Question: In this simple function I convert value, which consist RGB info from int to opencv Scalar.
'''
Scalar IntToScalarColour(int i){
//Scalar scal((int)(i & 0x000000FF),(int)(i & 0x0000FF00),(int)(i & 0x00FF0000));
int b = i & 0x000000FF;
int g = i & 0x0000FF00;
int r = i & 0x00FF0000;
Scalar scal(b,g,r);
return scal;
}
'''
But in debug I see that value in scal is no correct. What is wrong?

UPD. In open cv Scalar is
'''
template<typename _Tp> class Scalar_ : public Vec<_Tp, 4>
{
public:
//! various constructors
Scalar_();
Scalar_(_Tp v0, _Tp v1, _Tp v2=0, _Tp v3=0);
Scalar_(const CvScalar& s);
Scalar_(_Tp v0);
//! returns a scalar with all elements set to v0
static Scalar_<_Tp> all(_Tp v0);
//! conversion to the old-style CvScalar
operator CvScalar() const;
//! conversion to another data type
template<typename T2> operator Scalar_<T2>() const;
//! per-element product
Scalar_<_Tp> mul(const Scalar_<_Tp>& t, double scale=1 ) const;
// returns (v0, -v1, -v2, -v3)
Scalar_<_Tp> conj() const;
// returns true iff v1 == v2 == v3 == 0
bool isReal() const;
};
typedef Scalar_<double> Scalar;
'''
and
'''
typedef struct CvScalar
{
double val[4];
}
CvScalar;
'''
Any ideas?
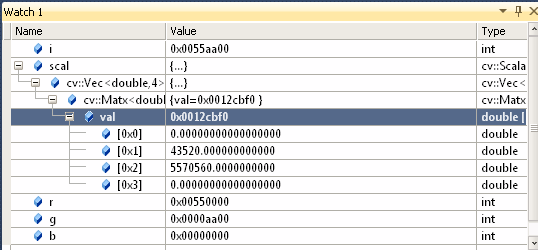
Answer: you forgot to shift your values back to 8bit (thus the overflow):
'''
Scalar IntToScalarColour(int i){
//Scalar scal((int)(i & 0x000000FF),(int)(i & 0x0000FF00),(int)(i & 0x00FF0000));
uchar b = (i & 0x000000FF);
uchar g = (i & 0x0000FF00) >> 8;
uchar r = (i & 0x00FF0000) >> 16;
Scalar scal(b,g,r);
return scal;
}
'''